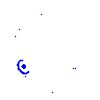
Particle: pion